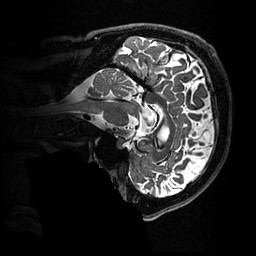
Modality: T2w
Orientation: sagittal
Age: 71
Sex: male
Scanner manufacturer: ge
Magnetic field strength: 3 T
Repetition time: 3.202 s
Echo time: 0.06643 s